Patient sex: M
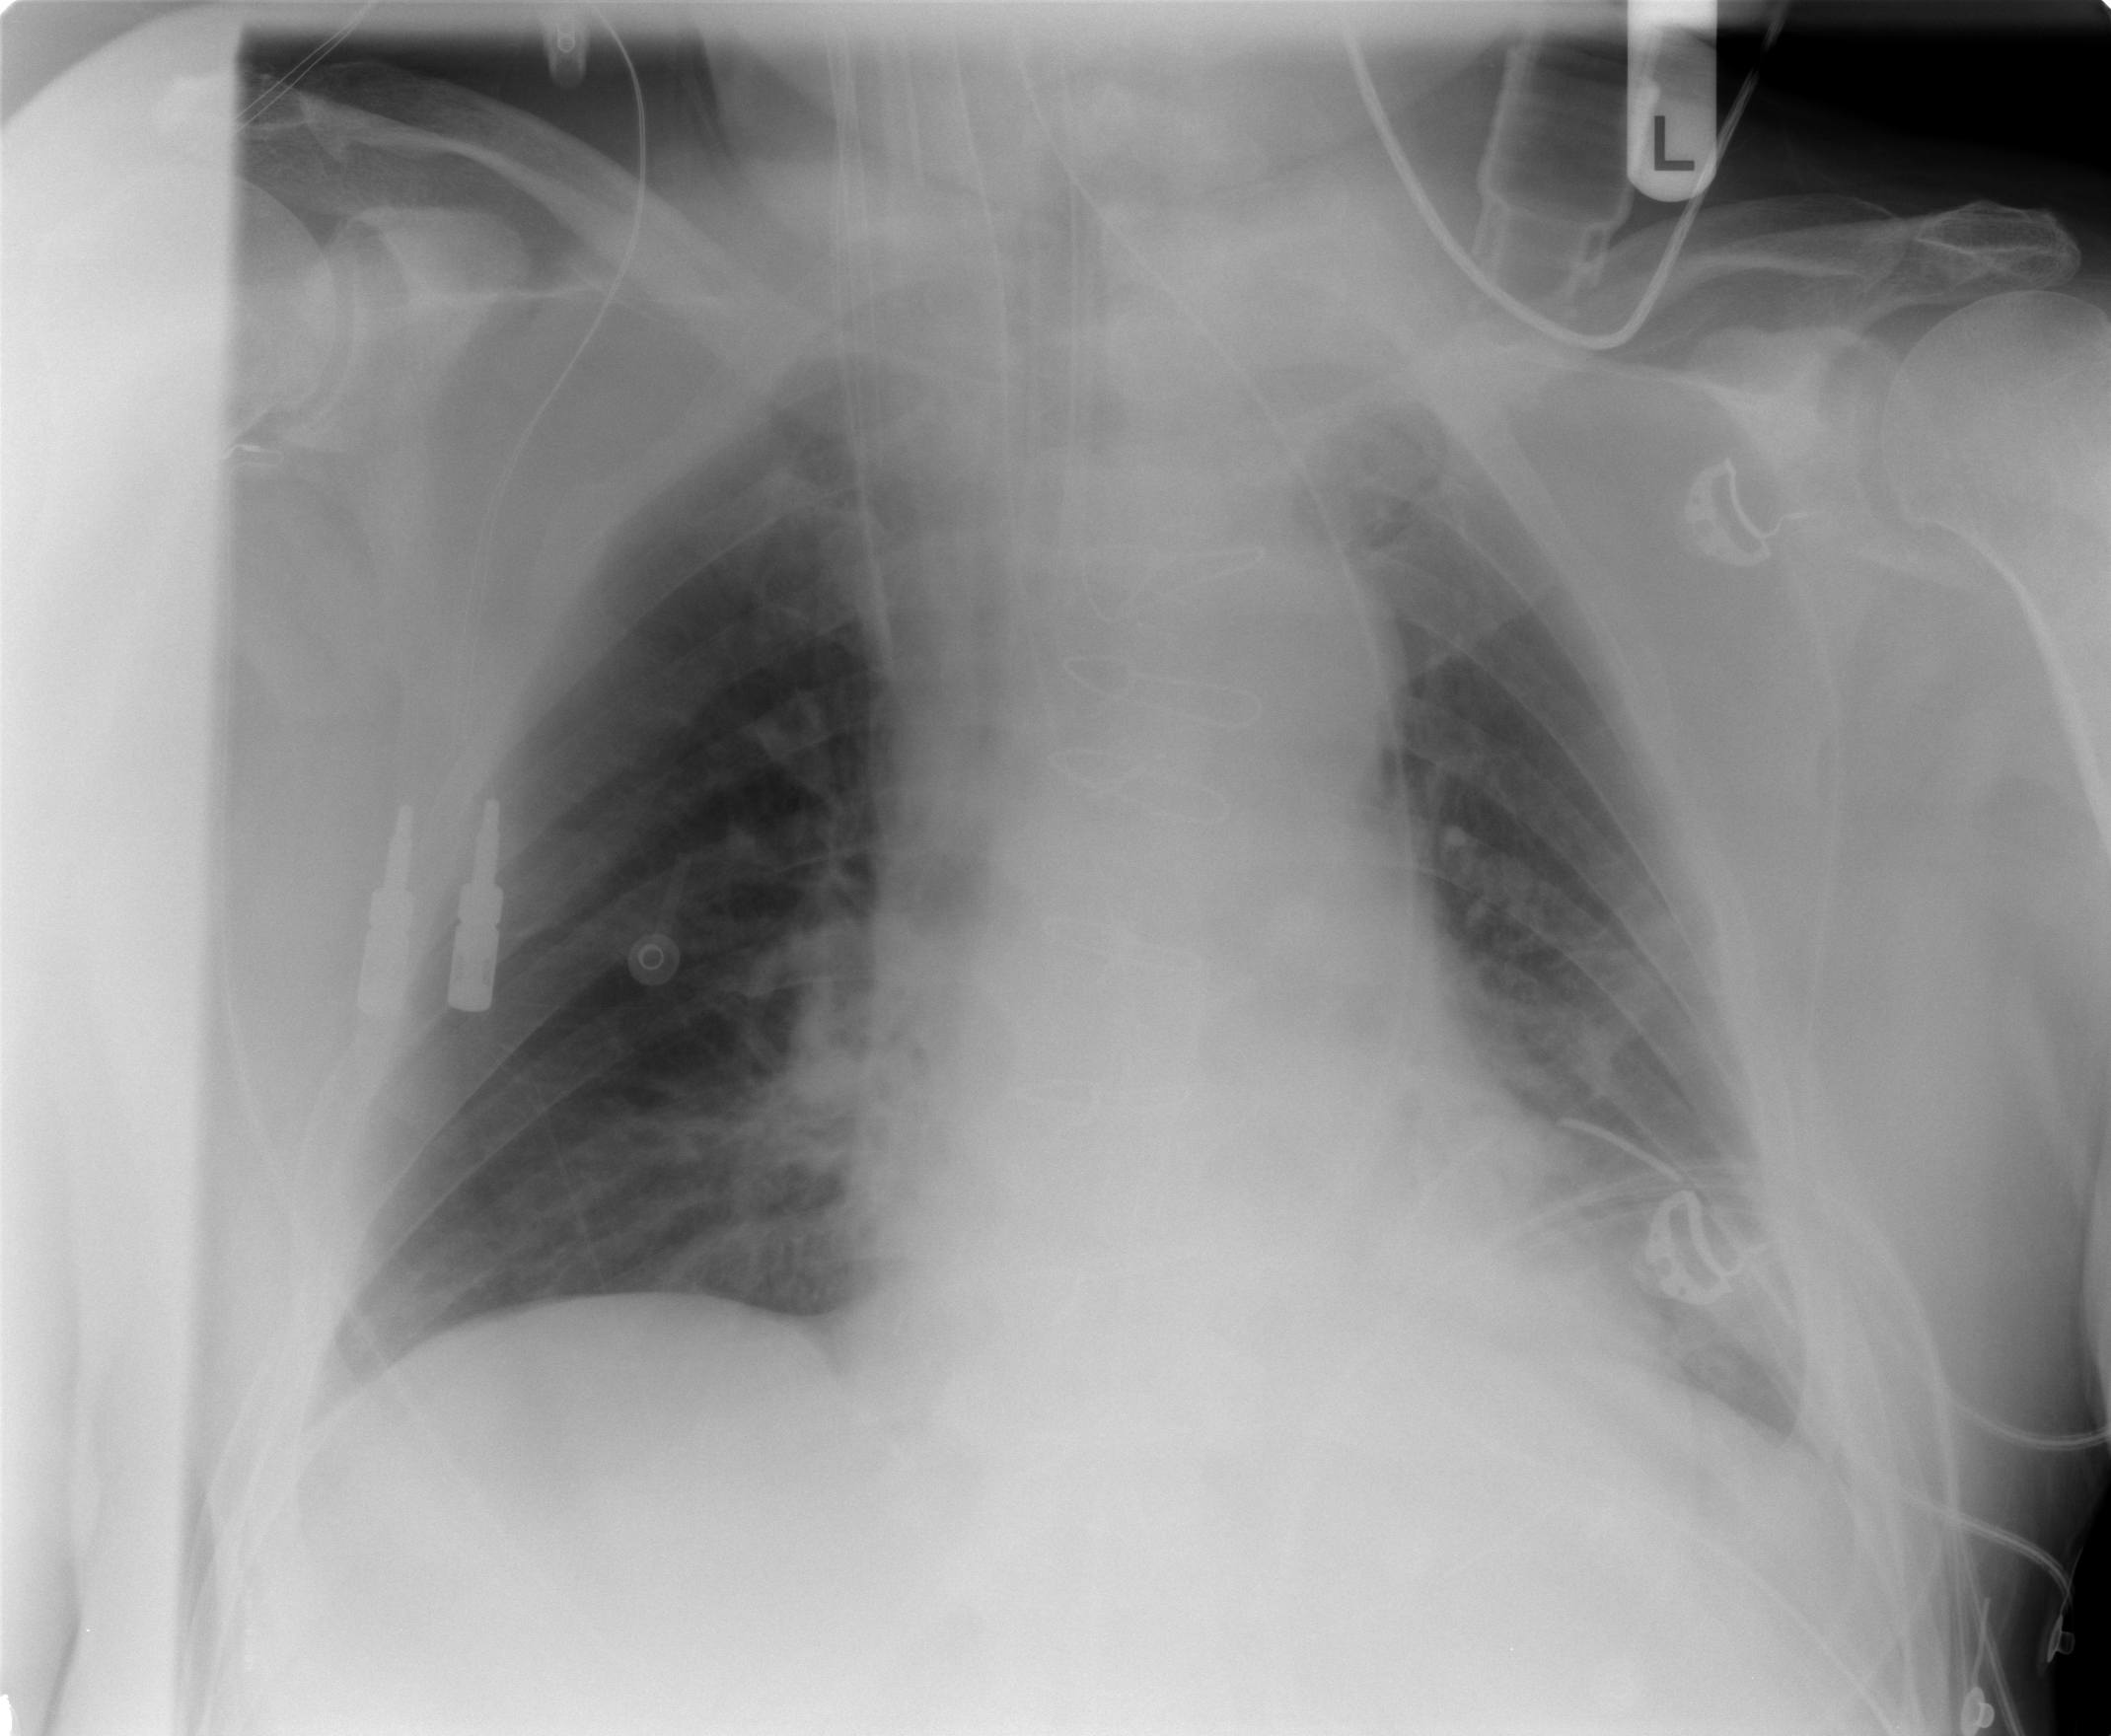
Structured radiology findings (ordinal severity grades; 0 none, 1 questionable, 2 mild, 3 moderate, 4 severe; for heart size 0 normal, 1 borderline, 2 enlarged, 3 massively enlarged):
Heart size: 0
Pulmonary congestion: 2
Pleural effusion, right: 0
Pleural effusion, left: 2
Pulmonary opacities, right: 0
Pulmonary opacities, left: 2
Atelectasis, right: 2
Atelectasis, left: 2